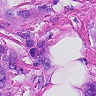
Metastatic tissue present: yes